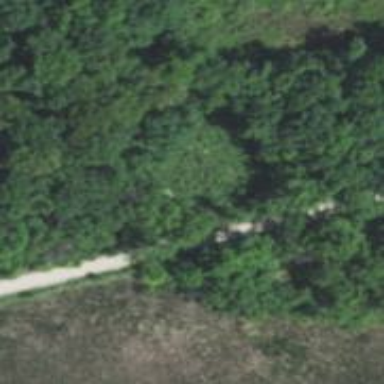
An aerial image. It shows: Natural path.